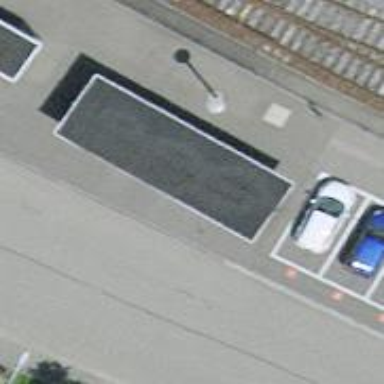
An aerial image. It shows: Bicycle parking area with stands available.